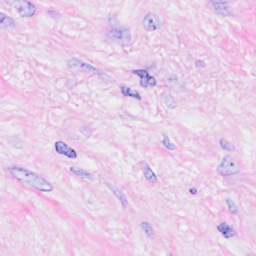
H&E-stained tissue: Breast